Question: I am trying to insert an array of data
'''
<form name="users" method="post" action="order_submit.php" enctype="multipart/form-data" onSubmit="return validate();" id="inv_form">
<div class="formSep">
<select name="company" onChange="showSubcat(this);">
<option value="">Company</option>
<?php
$s1 = mysql_query("select * from leads where lead_customer='Lead' ")
or die (mysql_error());
while($s2 = mysql_fetch_array($s1))
{
?>
<option value="<?php echo $s2['id']; ?>"><?php echo $s2['company']; ?></option>
<?php
}
?>
</select>
</div>
<div class="formSep">
<table class="table invE_table">
<thead>
<tr>
<th></th>
<th>Item</th>
<th>Unit</th>
<th>Unit Cost ($)</th>
<th>Qty</th>
<th>Tax (%)</th>
<th>Total ($)</th>
</tr>
</thead>
<tbody>
<tr class="inv_row">
<td class="inv_clone_row"><i class="icon-plus inv_clone_btn"></i></td>
<td><input type="text" class="span12" name="invE_item[]" /></td>
<td><input type="text" class="span12" name="invE_description[]" /></td>
<td><input type="text" class="span12 jQinv_item_unit" name="invE_unit_cost[]" /></td>
<td><input type="text" class="span12 jQinv_item_qty" name="invE_qty[]" /></td>
<td><input type="text" class="span12 jQinv_item_tax" name="invE_tax[]" /></td>
<td><input type="text" readonly class="span12 jQinv_item_total" name="invE_total[]" /></td>
</tr>
<tr class="last_row">
<td colspan="5">&nbsp;</td>
<td colspan="2">
<p class="clearfix">Subtotal: <span class="invE_subtotal">$<span>0.00</span></span></p>
<p>Tax: <span class="invE_tax">$<span>0.00</span></span></p>
<p>Discount: <span class="invE_discount">$<span>0.00</span></span></p>
<p><strong>Balance: <span class="invE_balance">$<span>0.00</span></span></strong></p>
</td>
</tr>
</tbody>
</table>
</div>
</form>
'''
Here 'invE_item[]', 'invE_description[]', 'invE_unit_cost[]', etc. are the array, I mean dynamically one can add as many as items and its details.
In my page
'''
<?php
error_reporting(0);
include("connect.php");
include("admin_auth.php");
if(isset($_POST['save']))
{
$company = $_POST['company'];
$contact_person = $_POST['contact_person'];
$billing = $_POST['billing_address'];
$shipping = $_POST['shipping_address'];
$reference = $_POST['reference'];
$t_c = $_POST['t_c'];
$payment = $_POST['payment'];
$ship_in = $_POST['ship_inst'];
$validity = $_POST['validity'];
$currency = $_POST['currency'];
$order_for = $_POST['order_for'];
$assigned_to = $_POST['assigned_to'];
$item = $_POST['invE_item'];
$unit = $_POST['invE_description'];
$price = $_POST['invE_unit_cost'];
$qty= $_POST['invE_qty'];
$tax = $_POST['invE_tax'];
$total = $_POST['invE_total'];
$sql = mysql_query("insert into orders (order_id, company_id, contact_person, billing_address, shipping_address, reference, t_c, payment, shipping_inst, validity, order_for, currency, assigned_to, last_modified, order_quote) values ('', ".$company.", '".$contact_person."', '".$billing."', '".$shipping."', '".$reference."', '".$t_c."', '".$payment."', '".$ship_in."', ".$validity.", '".$order_for."', '".$currency."', '".$assigned_to."', NOW(), 'Order')");
$last_id = mysql_insert_id();
$msql = "insert into order_line_items (id, order_id, company_id, item, unit, unit_cost, quantity, tax, total) values ('', ".$last_id.", ".$company.", '".$item."', '".$unit."', ".$price.", ".$qty.", ".$tax.", ".$total.")";
$l1 = mysql_query($msql) or die (mysql_error());
}
%>
'''
I want to insert each item in different row with '$last_id' like this:

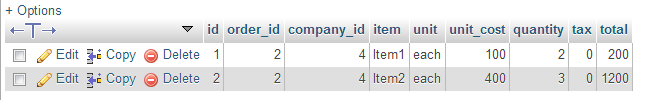
Answer: When you are using PDO, you can <URL>uting them you can supply the needed parameters.
So inserting into 'orders' could look like this
'''
$insertOrder = $pdo->prepare('INSERT INTO orders (company_id, contact_person, ...)
VALUES (:company_id, :contact_person, ...)');
$insertOrder->execute(array(
':company_id' => $_POST['company'],
':contact_person' => $_POST['contact_person'],
...
));
'''
This might look more complex than your escaping + query but once you understand it, it is quite more easy to maintain.
Now <URL> items. The only thing you need to watch for is that all keys fit together. Meaning 'invE_item[x]' is for the same row as 'invE_unit[x]'
'''
$orderId = $pdo->lastInsertId();
$insertOrderItem = $pdo->prepare('INSERT INTO order_line_items (order_id, item, unit, ...) VALUES (:order_id, :item, :unit, ...)');
foreach ($_POST['invE_item'] as $i=>$item) {
$insertOrderItem->execute(array(
':order_id' => $orderId,
':item' => $item,
':unit' => $_POST['invE_unit'][$i],
...
));
}
'''